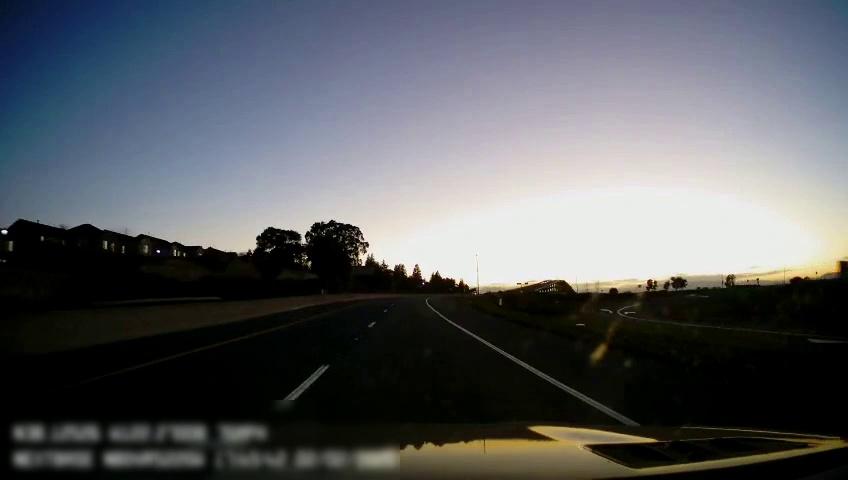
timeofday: Dusk/Dawn/Twilight
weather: Sunny
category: Drivable Space
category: Drivable Space
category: Lanes | Current Lane
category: Lanes | Current Lane
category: Lanes | Alternate Lane
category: Lanes | Alternate Lane